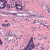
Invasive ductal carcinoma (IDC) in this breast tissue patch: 0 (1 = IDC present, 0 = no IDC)